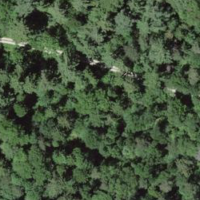
EUNIS habitat code: 43
Species observed at this site:
Melittis melissophyllum